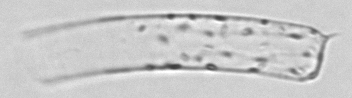
Label: Guinardia_striata